【题型】填空题　【知识点】解析几何　【难度】easy
已知直线$l$经过点$(3,4)$，且点$A(-2,2)$，$B(4,-2)$到直线$l$的距离相等，则直线$l$的方程为 \underline{\quad\quad\quad\quad}.
【解答】
【答案】$2x + 3y - 18 = 0$或$2x - y - 2 = 0$

【分析】根据直线$AB$与直线$l$的位置关系，分类讨论，可得其斜率之间的关系，求得斜率，可得答案.

【详解】设直线$AB$的斜率为$k_{AB}$，直线$l$的斜率为$k$，

当直线$AB \parallel l$时，显然点$A(-2,2)$，$B(4,-2)$到直线$l$的距离相等，如下图：

则此时$k_{AB} = k$，由$k_{AB} = \dfrac{2 + 2}{-2 - 4} = -\dfrac{2}{3} = k$，且直线$l$过$C(3,4)$，

则直线$l$的方程为$y - 4 = -\dfrac{2}{3}(x - 3)$，整理可得$2x + 3y - 18 = 0$;

当直线$AB$与直线$l$相交时，作$AE \perp l$于$E$，$BF \perp l$于$F$，如下图：

若$AE = BF$，由$\angle AEF = \angle BFE = 90^\circ$，$\angle ADE = \angle BDF$，则$\triangle AED \cong \triangle BFE$，

可得$AD = BD$，即$D$为$AB$的中点，其坐标为$D(1,0)$，

此时直线$l$的斜率$k = \dfrac{4 - 0}{3 - 1} = 2$，直线$l$的方程为$y - 0 = 2(x - 1)$，整理可得$2x - y - 2 = 0$.

故答案为: $2x + 3y - 18 = 0$或$2x - y - 2 = 0$.
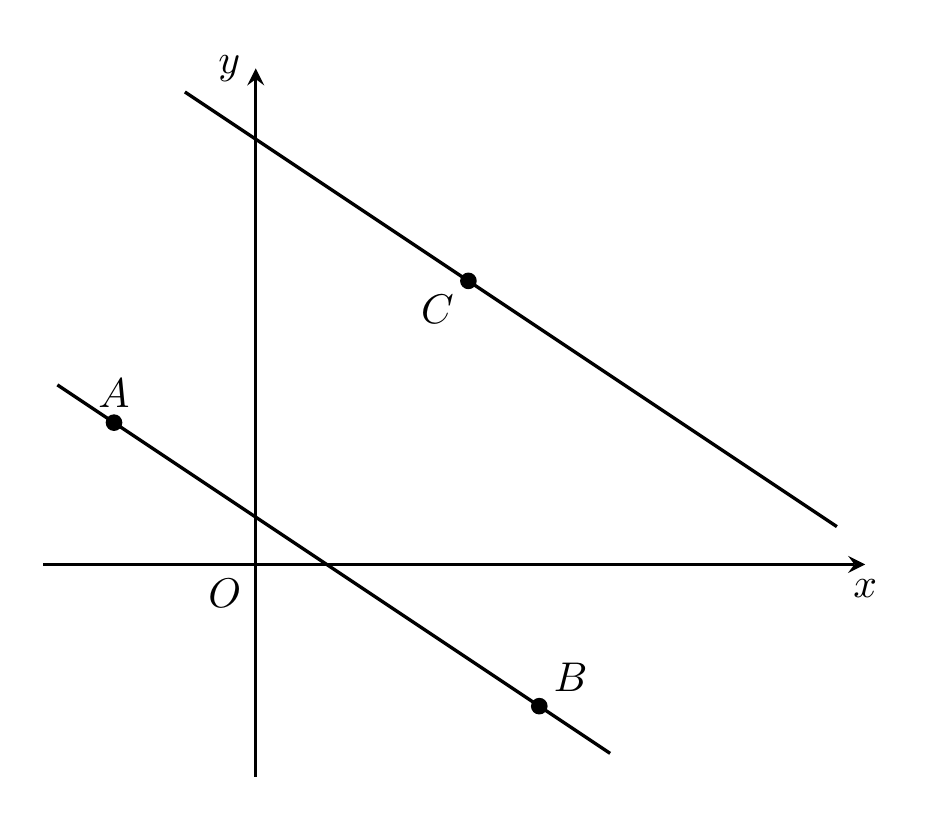
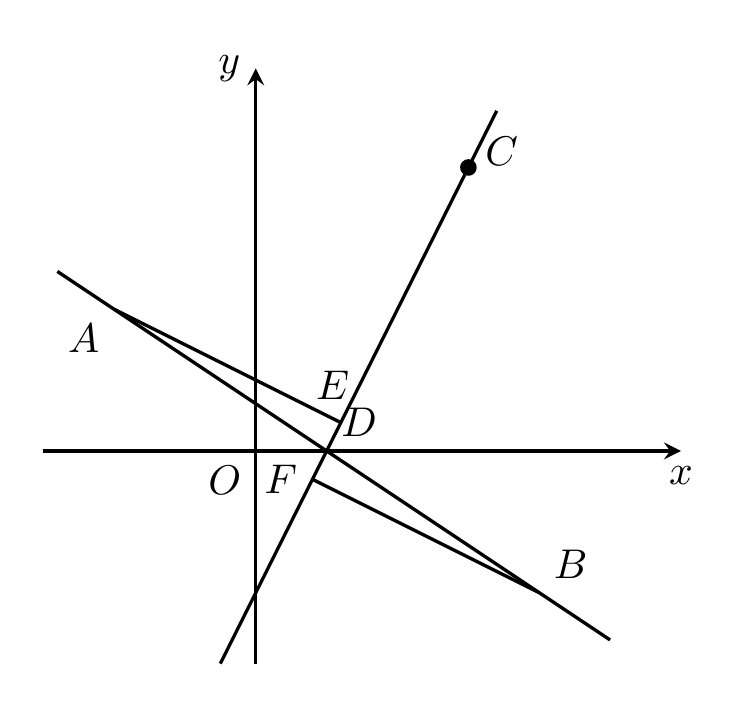